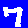
Digit: 7